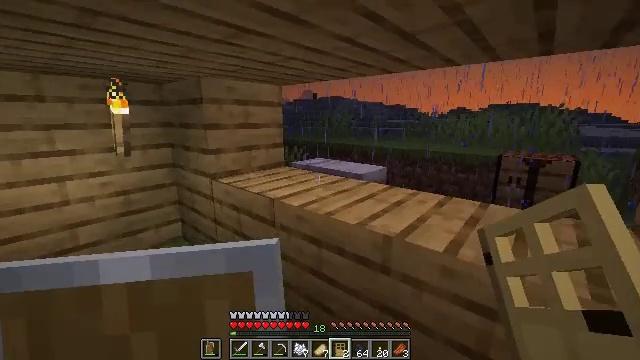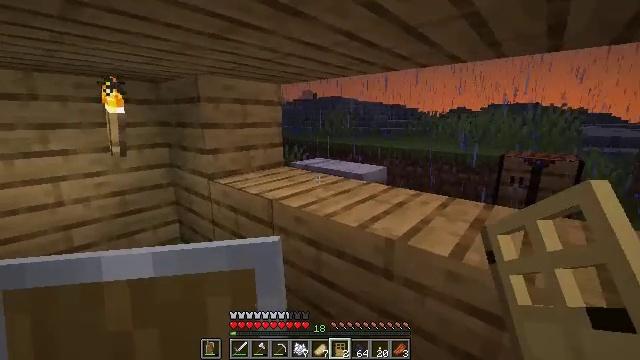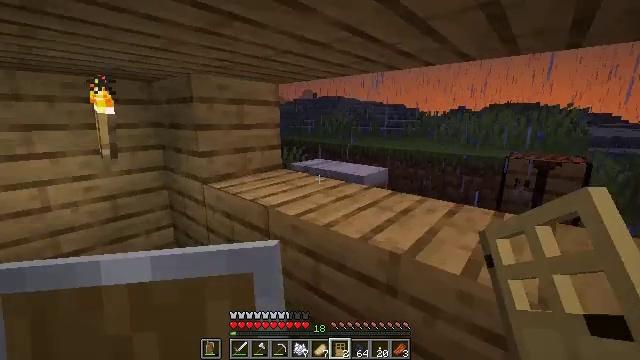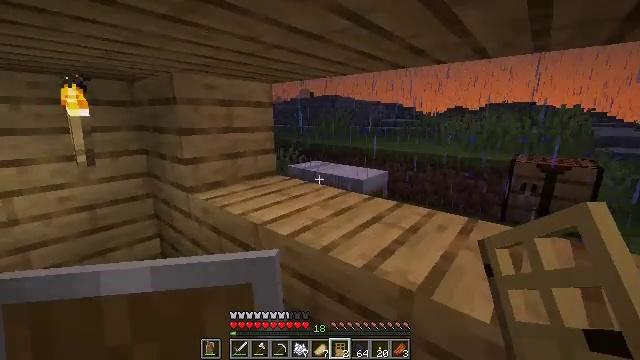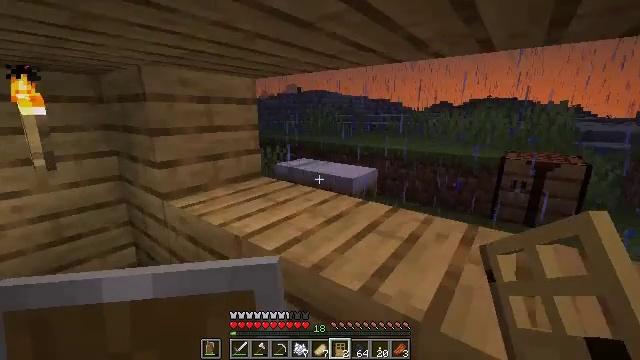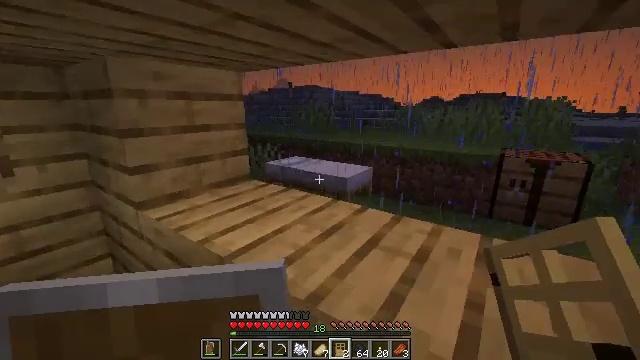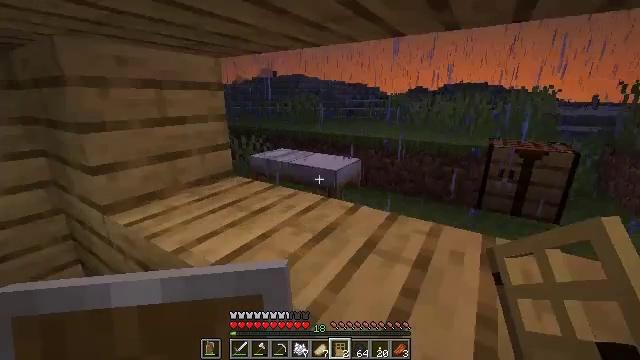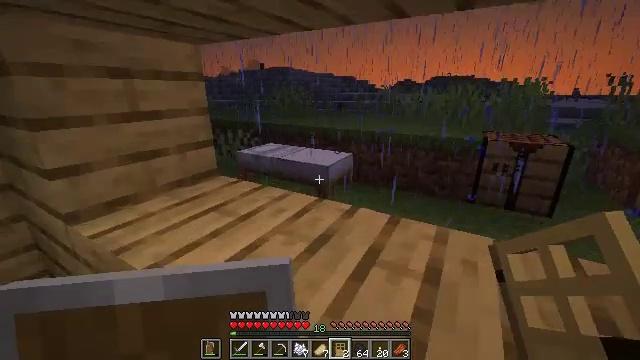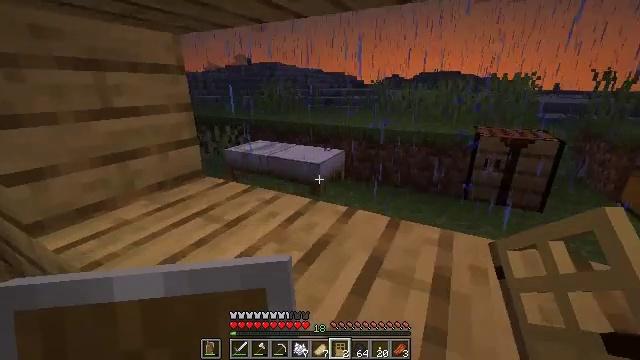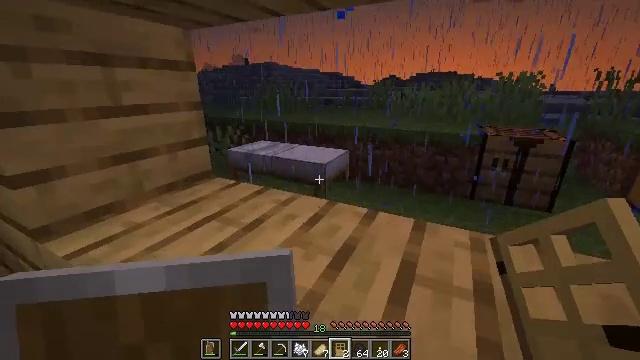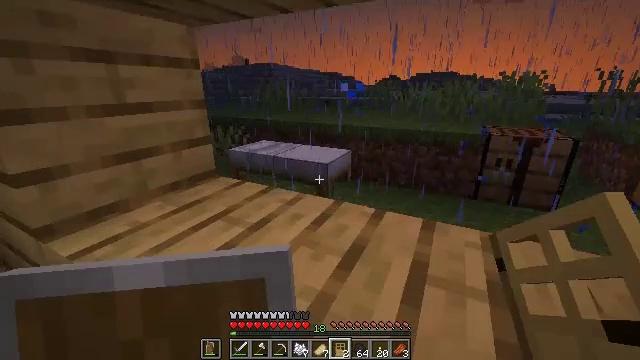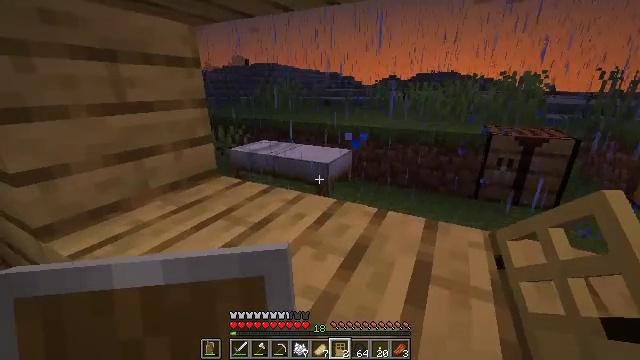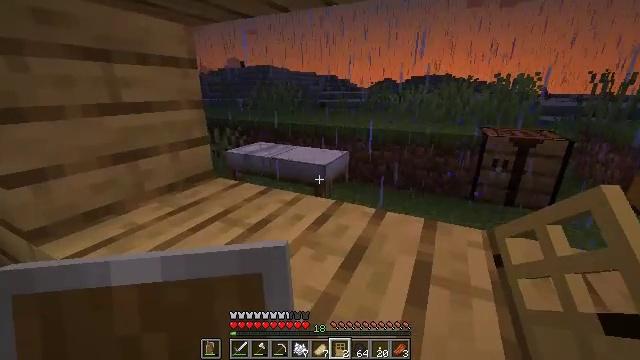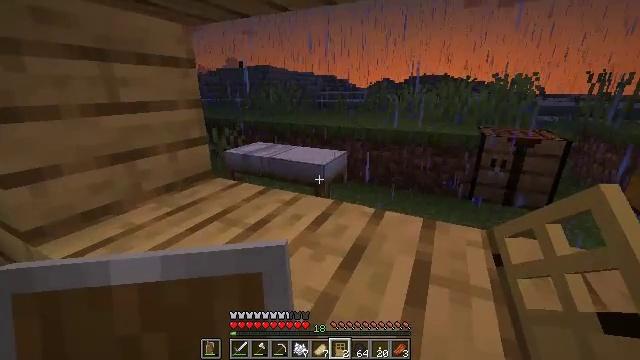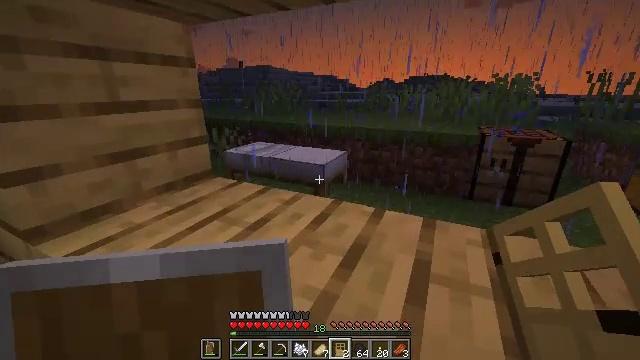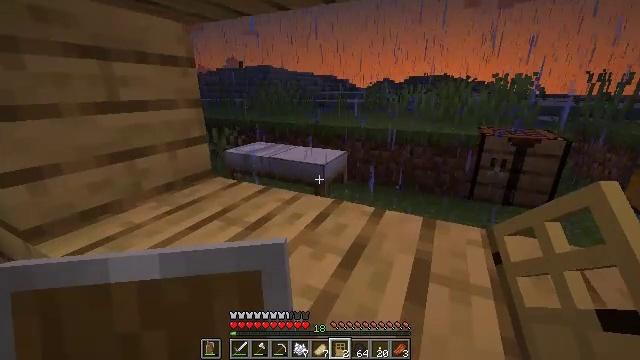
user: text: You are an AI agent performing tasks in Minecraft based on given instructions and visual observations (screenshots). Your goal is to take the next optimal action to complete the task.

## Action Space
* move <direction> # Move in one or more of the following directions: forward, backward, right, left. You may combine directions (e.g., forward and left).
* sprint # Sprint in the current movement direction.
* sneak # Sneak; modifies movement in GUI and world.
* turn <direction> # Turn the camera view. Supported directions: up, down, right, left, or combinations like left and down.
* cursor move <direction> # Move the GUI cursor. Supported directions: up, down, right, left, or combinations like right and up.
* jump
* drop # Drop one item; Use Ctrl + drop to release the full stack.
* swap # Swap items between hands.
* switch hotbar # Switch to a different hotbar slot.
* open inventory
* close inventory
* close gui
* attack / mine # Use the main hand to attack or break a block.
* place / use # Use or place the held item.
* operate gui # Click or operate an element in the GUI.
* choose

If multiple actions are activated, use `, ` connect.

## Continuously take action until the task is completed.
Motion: motion action
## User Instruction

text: Attack the ground to gather sand.
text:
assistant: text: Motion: move forward
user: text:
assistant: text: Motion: move forward
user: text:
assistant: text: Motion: move forward
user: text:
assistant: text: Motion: move forward, turn right
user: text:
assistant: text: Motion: move forward, turn right
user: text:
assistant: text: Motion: move forward, turn right and down
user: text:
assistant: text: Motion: move forward, turn right and down
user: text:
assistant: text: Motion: move forward, turn right
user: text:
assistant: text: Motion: no_op
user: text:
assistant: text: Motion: no_op
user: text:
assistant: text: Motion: no_op
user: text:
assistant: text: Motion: no_op
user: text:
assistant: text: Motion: no_op
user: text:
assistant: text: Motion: no_op
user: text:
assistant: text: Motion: no_op
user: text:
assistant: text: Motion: use / place
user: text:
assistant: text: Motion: use / place
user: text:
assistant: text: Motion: no_op
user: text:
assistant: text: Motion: no_op
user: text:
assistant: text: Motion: no_op
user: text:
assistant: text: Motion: no_op
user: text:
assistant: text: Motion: no_op
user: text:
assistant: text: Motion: turn right
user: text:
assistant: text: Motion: turn right and down
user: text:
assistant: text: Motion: move right, turn right and down
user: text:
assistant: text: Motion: move right, turn right and up
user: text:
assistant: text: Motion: move forward and move right
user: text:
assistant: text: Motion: move forward and move right
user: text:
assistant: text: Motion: move forward and move right
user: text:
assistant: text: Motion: move forward and move right